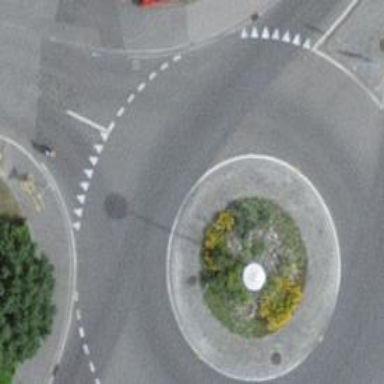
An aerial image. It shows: Asphalt road that is secondary route leading to roundabout.